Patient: sex M, age 72
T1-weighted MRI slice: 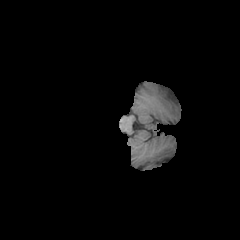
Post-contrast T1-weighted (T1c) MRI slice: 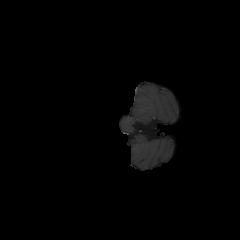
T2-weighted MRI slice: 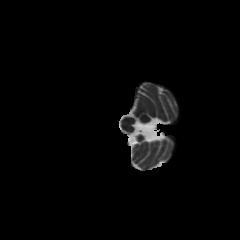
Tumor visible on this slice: no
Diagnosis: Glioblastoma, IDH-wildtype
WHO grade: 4